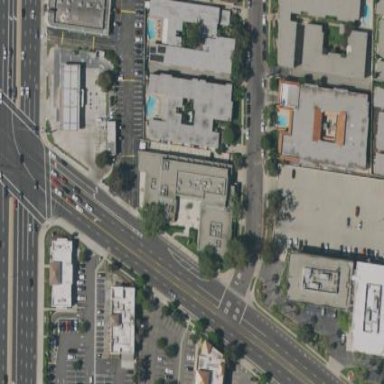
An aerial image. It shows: Commercial building.